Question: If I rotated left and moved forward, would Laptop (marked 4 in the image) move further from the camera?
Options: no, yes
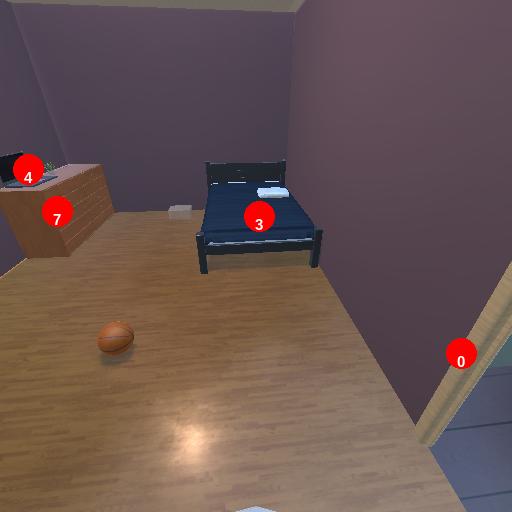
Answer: no